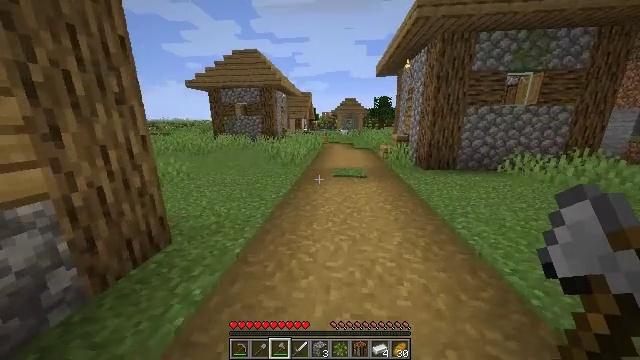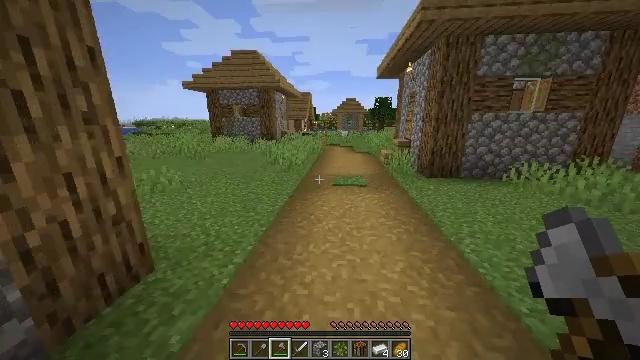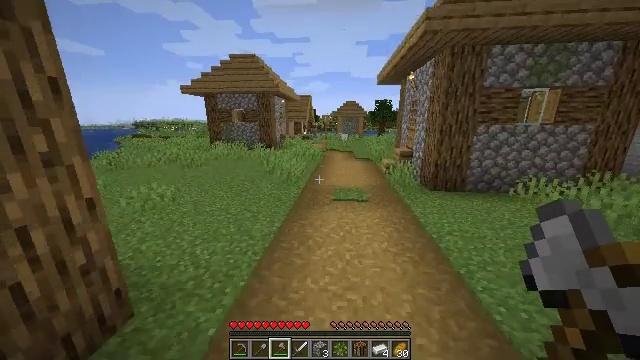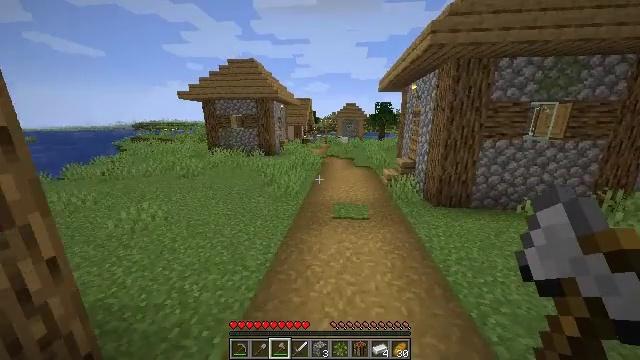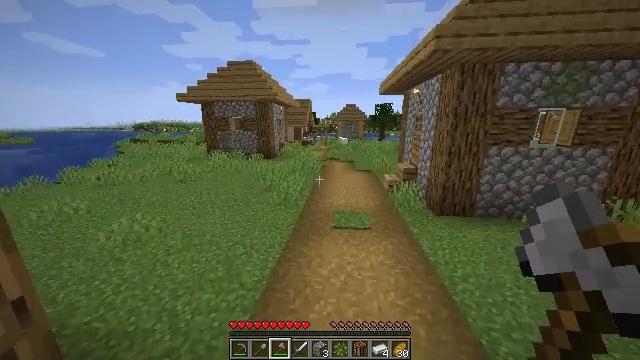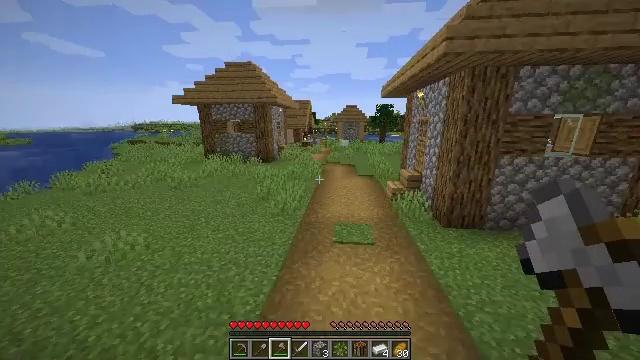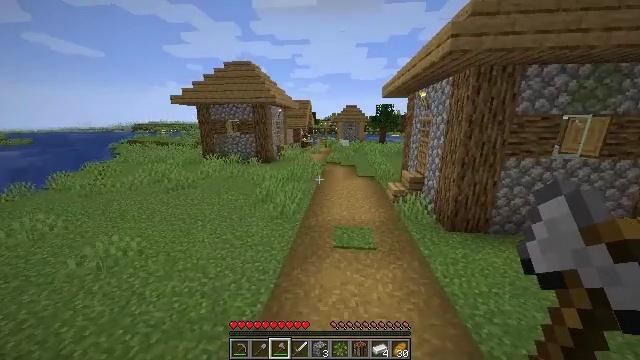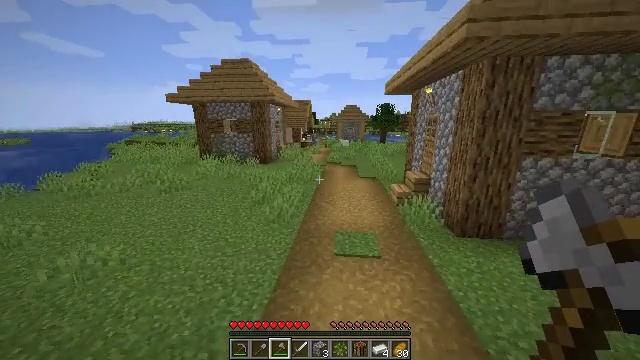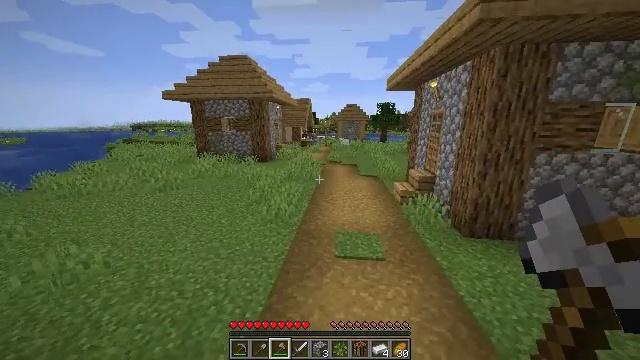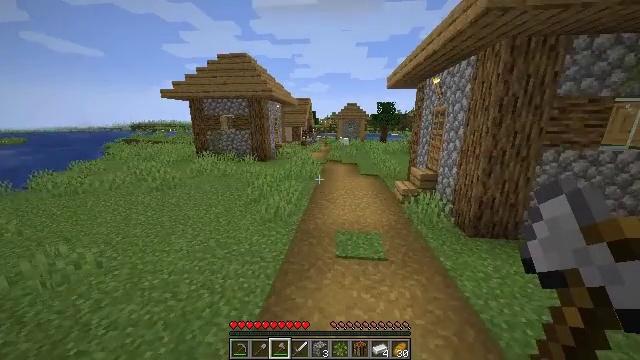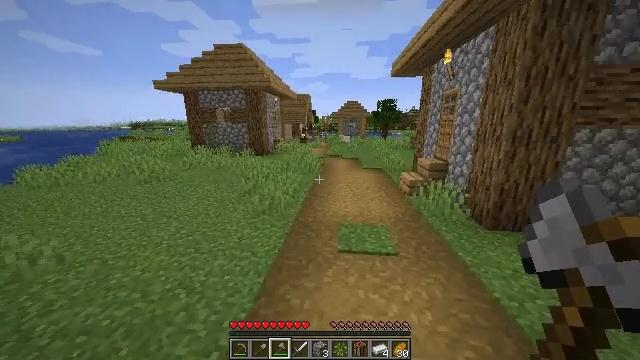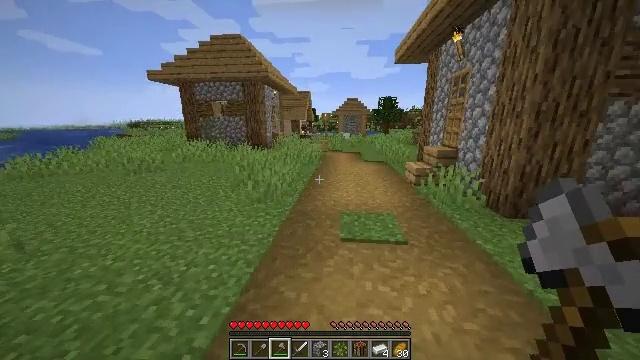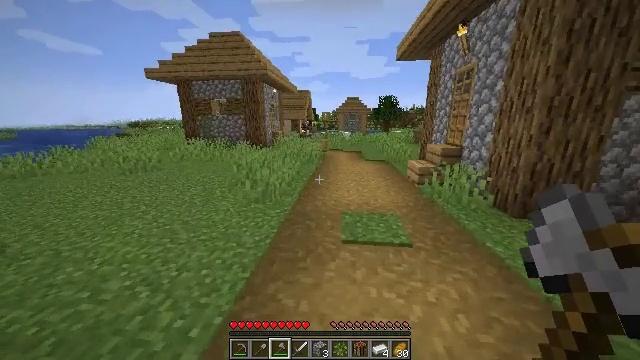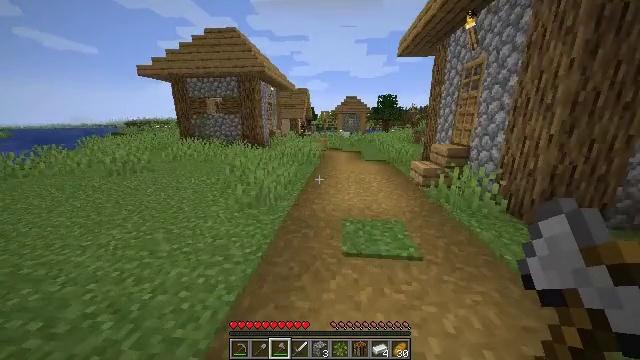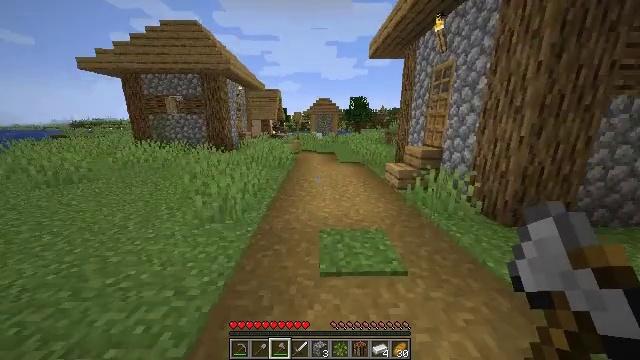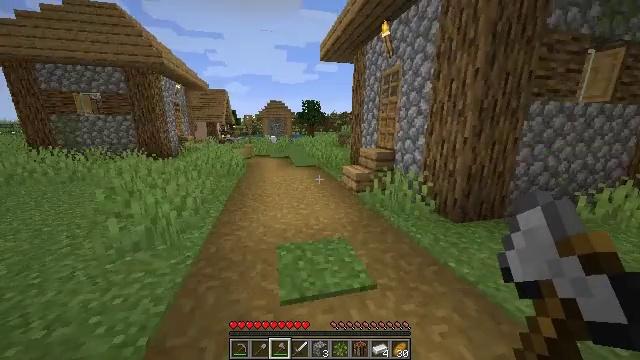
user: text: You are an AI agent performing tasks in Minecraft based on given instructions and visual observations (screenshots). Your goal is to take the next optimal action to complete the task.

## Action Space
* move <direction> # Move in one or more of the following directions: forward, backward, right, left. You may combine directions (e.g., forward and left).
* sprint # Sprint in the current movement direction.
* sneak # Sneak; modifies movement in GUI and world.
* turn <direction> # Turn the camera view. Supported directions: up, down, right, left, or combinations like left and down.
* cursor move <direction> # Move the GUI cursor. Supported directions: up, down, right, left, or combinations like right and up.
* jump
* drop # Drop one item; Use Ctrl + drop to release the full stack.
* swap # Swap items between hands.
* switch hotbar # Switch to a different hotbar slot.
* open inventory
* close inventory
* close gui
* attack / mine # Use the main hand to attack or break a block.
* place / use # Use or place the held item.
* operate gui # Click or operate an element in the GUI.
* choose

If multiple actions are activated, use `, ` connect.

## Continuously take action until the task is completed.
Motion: motion action
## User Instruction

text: Gather clay blocks.
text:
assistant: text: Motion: move forward, sprint, jump
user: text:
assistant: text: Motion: move forward, sprint, jump
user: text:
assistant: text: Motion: move forward, sprint, jump
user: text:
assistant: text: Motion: move forward, sprint, jump
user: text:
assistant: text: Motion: move forward, sprint, jump
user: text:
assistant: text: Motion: move forward, sprint, jump
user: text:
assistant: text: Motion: move forward, sprint, jump
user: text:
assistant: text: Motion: move forward, sprint, jump
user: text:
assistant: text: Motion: move forward, sprint, jump
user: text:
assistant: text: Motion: move forward, sprint, jump
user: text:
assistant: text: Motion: move forward, sprint
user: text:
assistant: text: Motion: move forward, sprint
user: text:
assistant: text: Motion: move forward, sprint
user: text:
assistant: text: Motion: move forward, sprint, turn right
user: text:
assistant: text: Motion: move forward, sprint, turn right
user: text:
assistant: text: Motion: move forward, sprint, turn right
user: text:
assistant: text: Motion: move forward, sprint, turn right
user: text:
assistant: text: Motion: move forward, sprint, turn right
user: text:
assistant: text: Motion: move forward, sprint
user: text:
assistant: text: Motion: move forward and move left, sprint
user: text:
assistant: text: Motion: move forward and move left, sprint, turn right
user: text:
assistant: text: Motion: move forward and move left, sprint, turn right
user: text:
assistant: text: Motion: move forward and move left, sprint, turn right
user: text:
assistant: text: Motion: move forward and move left, sprint, turn right
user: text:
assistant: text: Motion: move forward and move left, sprint, turn right
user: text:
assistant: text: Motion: move forward and move left, sprint, turn right and up
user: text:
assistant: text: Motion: move forward and move left, sprint, turn right and up
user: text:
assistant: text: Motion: move forward and move left, sprint, turn right and up
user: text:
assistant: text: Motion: move forward and move left, sprint, turn right and up
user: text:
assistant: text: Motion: move forward and move left, sprint, turn right and up